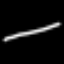
Label: line